Interaction volume radius: 10 \u00c5
Interaction volume height: 20 \u00c5
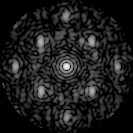
Disorder parameter: 0.4412